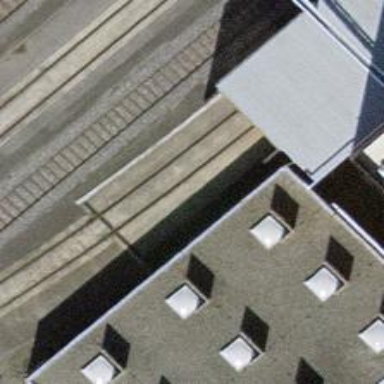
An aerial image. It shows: Single railway spur track.